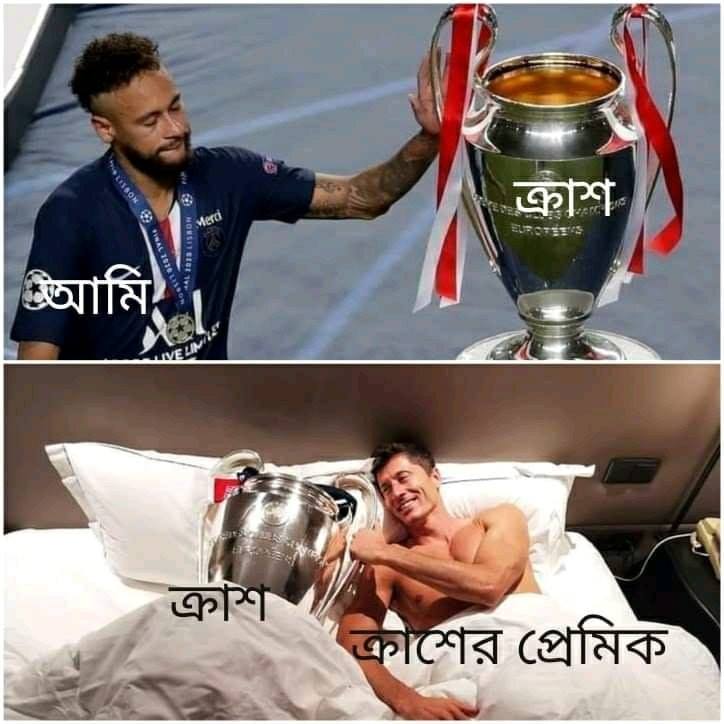
Caption: আমি     ক্রাশ        ক্রাশ     ক্রাশের প্রেমিক
Label: hate